The image shows the envelope spectrum of a rolling-element bearing's vibration signal, with the characteristic fault frequencies (BPFO outer race, BPFI inner race, BSF ball, FTF cage) marked as reference lines. Determine the bearing's health state. Answer with exactly one of: normal, inner_race, outer_race, ball.
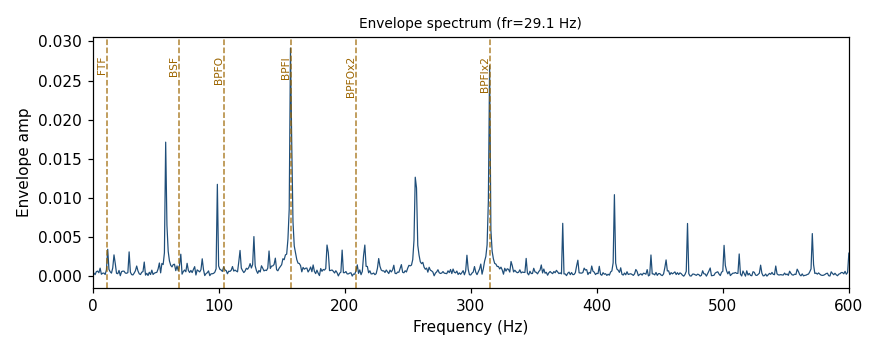
Answer: inner_race